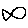
Label: fish